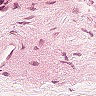
Metastatic tissue present: no